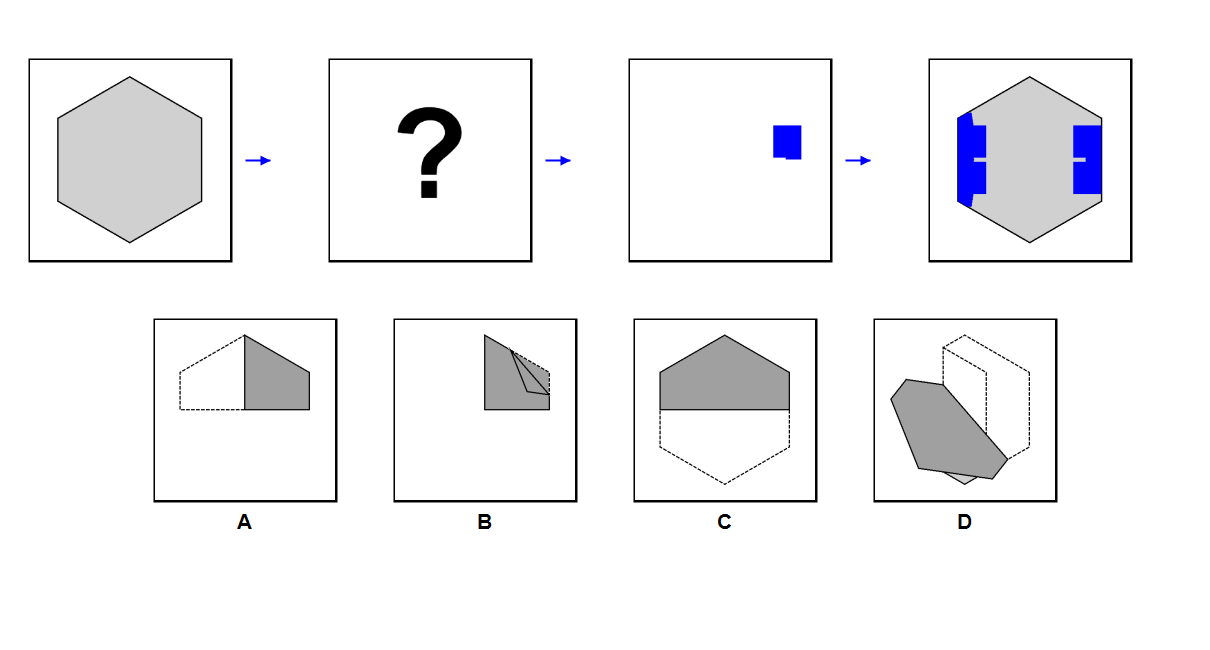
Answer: D